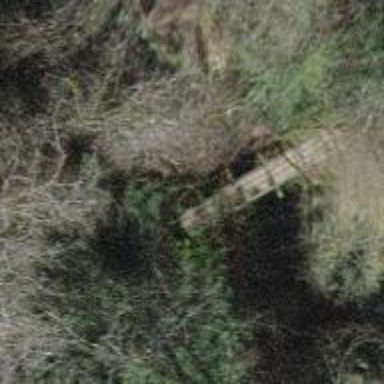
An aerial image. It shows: Stone steps along the road.